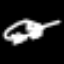
Label: frog